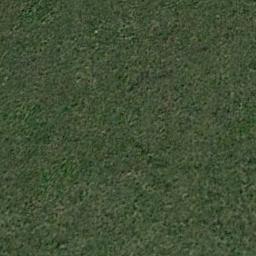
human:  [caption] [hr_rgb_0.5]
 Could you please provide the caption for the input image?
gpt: This meadow has evenly distributed dense grasses .

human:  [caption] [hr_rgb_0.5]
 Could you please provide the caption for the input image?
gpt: The meadow is dense but uneven .

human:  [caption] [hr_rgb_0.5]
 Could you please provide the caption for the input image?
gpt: There are two yellow lines on the grass .

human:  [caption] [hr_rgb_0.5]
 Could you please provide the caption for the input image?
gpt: A large lush green meadow covered with green grass .

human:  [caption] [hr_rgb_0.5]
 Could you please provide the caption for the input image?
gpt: A dense meadow with many green grass .